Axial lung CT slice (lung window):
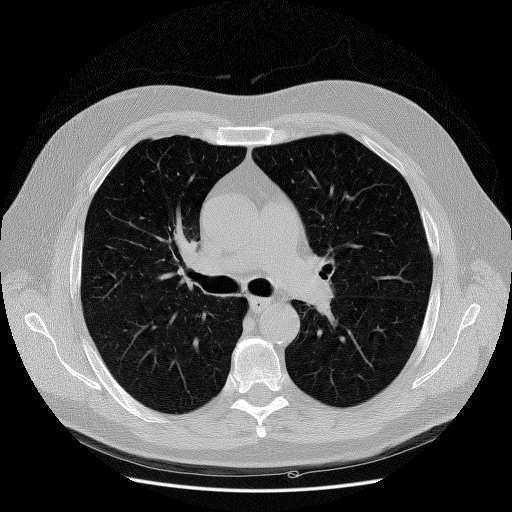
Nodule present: no